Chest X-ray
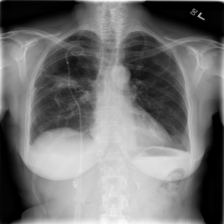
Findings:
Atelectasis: negative
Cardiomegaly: negative
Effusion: negative
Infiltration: negative
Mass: positive
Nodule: negative
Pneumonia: negative
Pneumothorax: positive
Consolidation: negative
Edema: negative
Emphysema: negative
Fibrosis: negative
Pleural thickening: negative
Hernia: negative